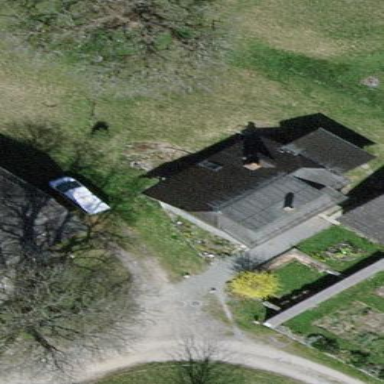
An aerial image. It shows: Building with half-hipped tile roof oriented along one side.